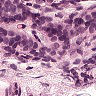
Metastatic tissue present: yes